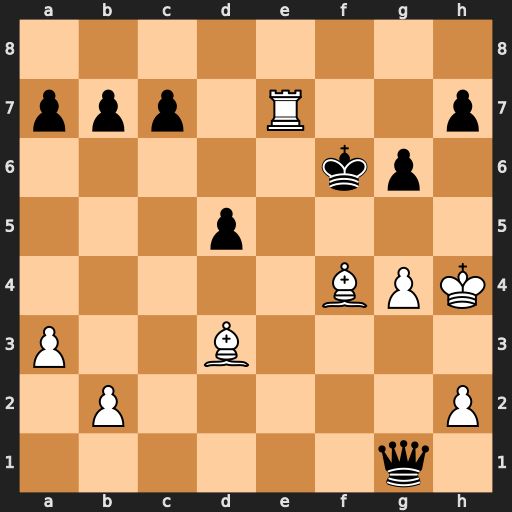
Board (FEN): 8/ppp1R2p/5kp1/3p4/5BPK/P2B4/1P5P/6q1
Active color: w
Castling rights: -
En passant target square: -
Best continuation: Bg5#